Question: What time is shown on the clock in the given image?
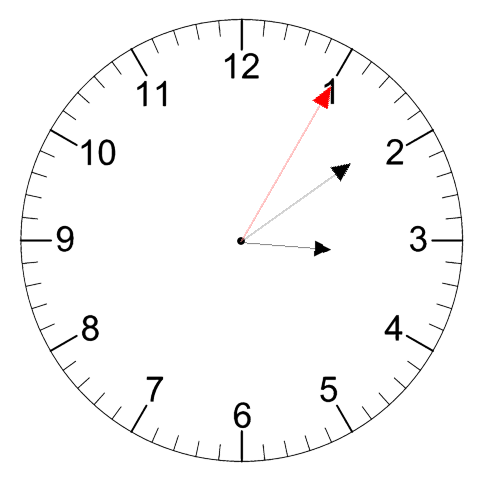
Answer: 03:09:05